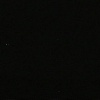
Label: space